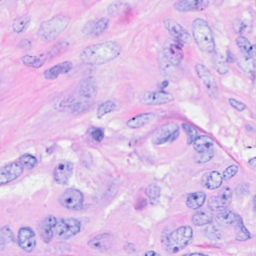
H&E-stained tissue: Breast